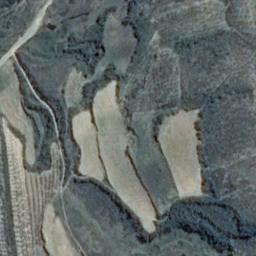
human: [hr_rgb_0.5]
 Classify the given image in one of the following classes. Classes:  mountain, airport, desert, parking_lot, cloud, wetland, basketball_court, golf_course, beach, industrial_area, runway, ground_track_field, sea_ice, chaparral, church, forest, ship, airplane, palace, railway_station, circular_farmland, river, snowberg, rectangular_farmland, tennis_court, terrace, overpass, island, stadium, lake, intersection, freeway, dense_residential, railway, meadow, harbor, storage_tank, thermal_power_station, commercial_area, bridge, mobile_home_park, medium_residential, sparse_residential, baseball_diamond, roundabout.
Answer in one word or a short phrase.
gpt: terrace